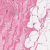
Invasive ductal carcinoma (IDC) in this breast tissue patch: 0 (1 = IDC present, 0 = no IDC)